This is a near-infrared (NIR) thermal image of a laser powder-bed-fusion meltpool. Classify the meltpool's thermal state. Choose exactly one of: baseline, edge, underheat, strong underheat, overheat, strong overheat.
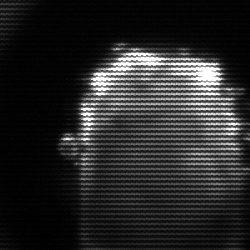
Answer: baseline